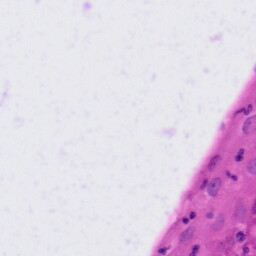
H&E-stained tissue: Tonsil